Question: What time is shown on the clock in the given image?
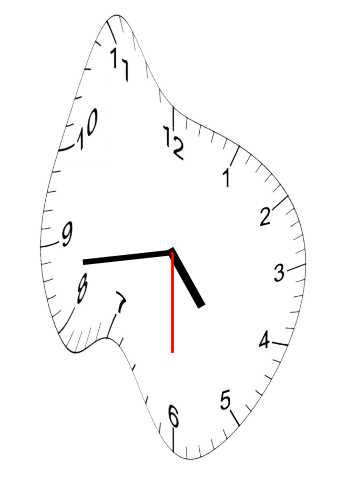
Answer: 04:43:30